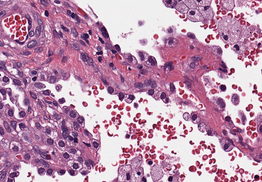
Tumor epithelial tissue: yes
Tumor-associated stroma tissue: yes
Normal tissue: no